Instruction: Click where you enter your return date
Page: home
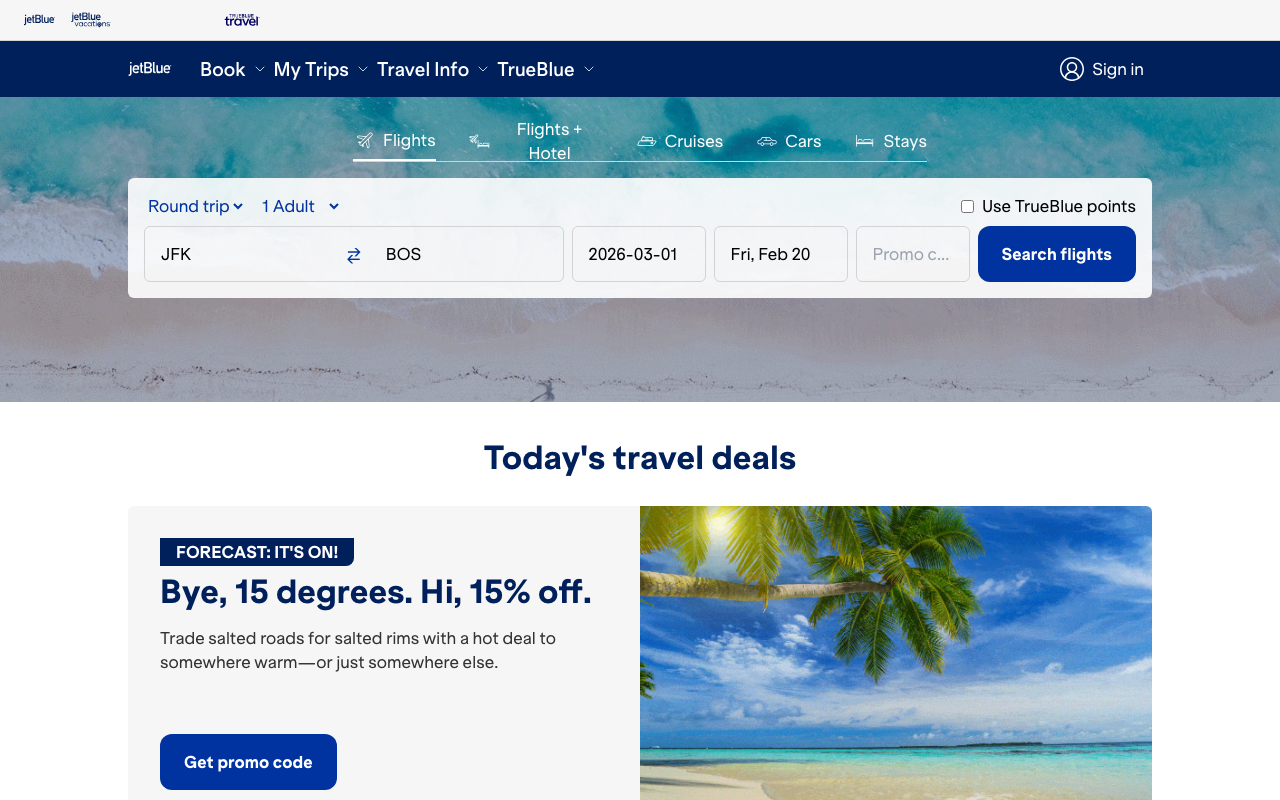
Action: click